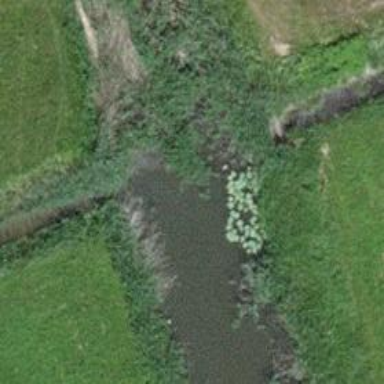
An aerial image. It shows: Ditch serving as waterway.